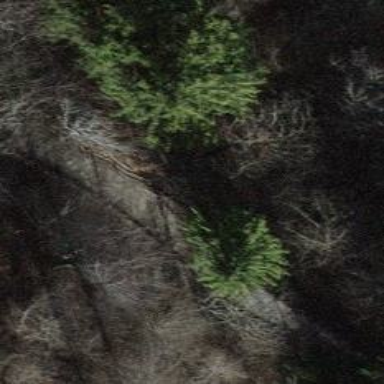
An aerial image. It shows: Excellent hiking trail with steps.